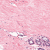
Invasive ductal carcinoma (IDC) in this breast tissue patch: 0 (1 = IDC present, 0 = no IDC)